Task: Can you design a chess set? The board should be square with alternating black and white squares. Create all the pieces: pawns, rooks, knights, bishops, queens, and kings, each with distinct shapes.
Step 3879:
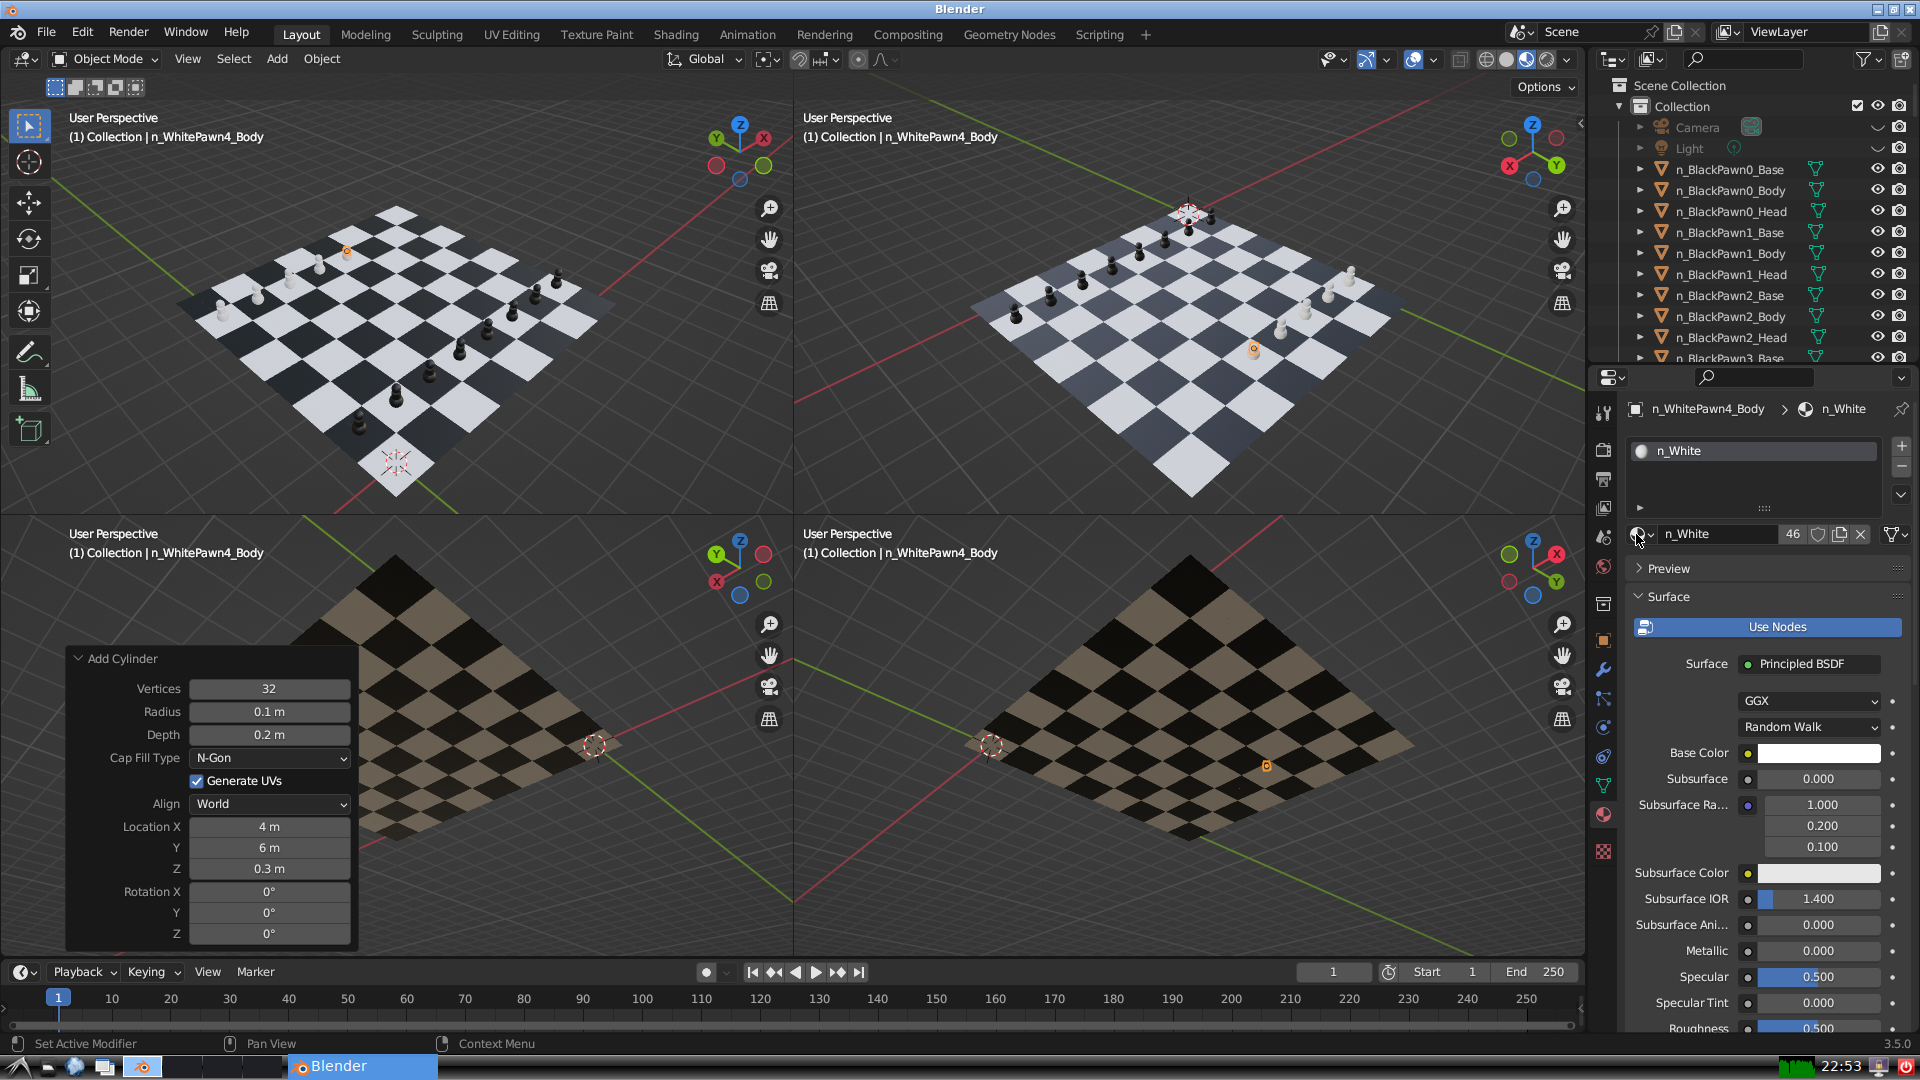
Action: {"mouse_move": [278, 58]}